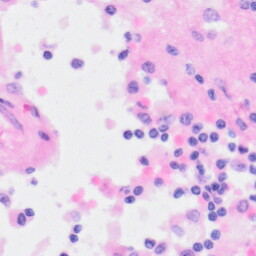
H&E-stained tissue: Kidney